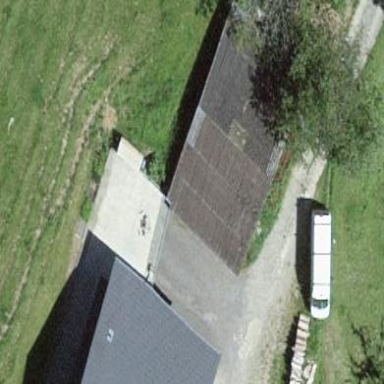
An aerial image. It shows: Farm building.